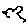
Label: bird